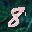
Label: 8